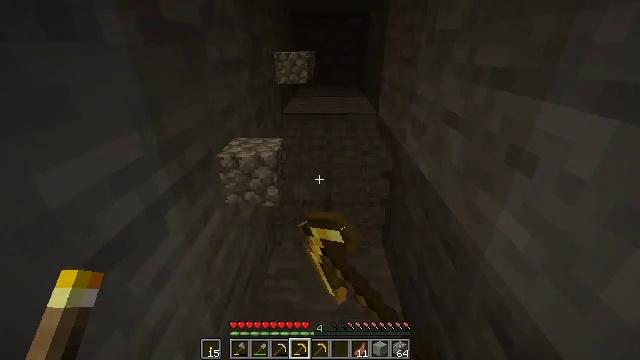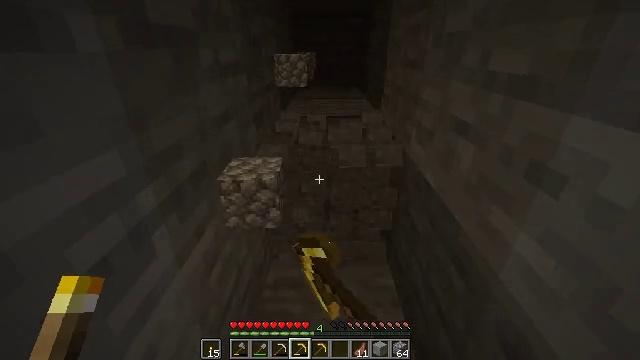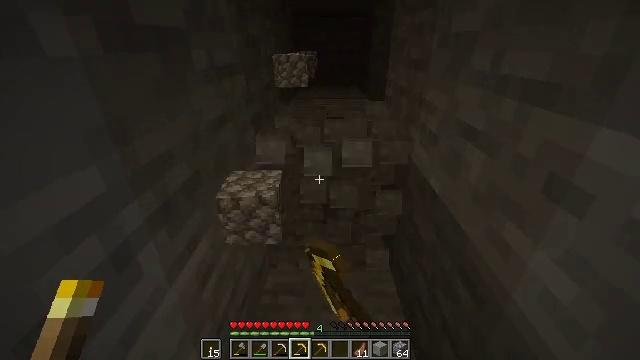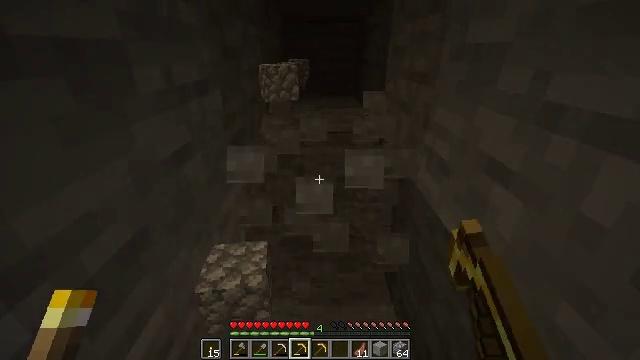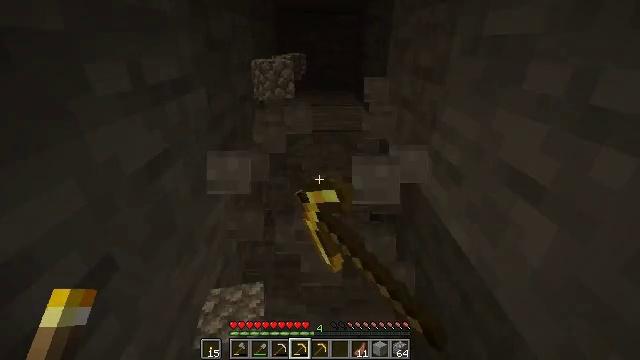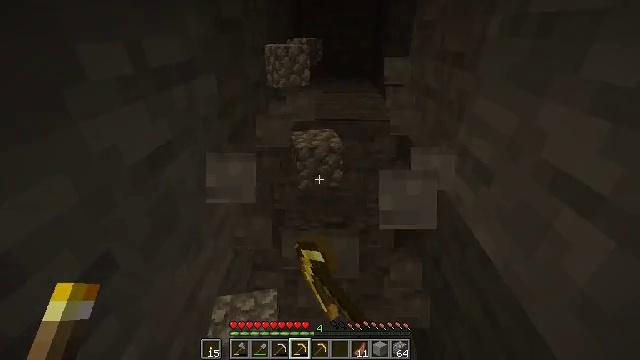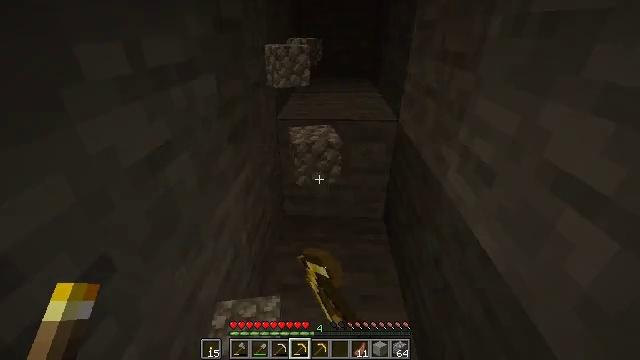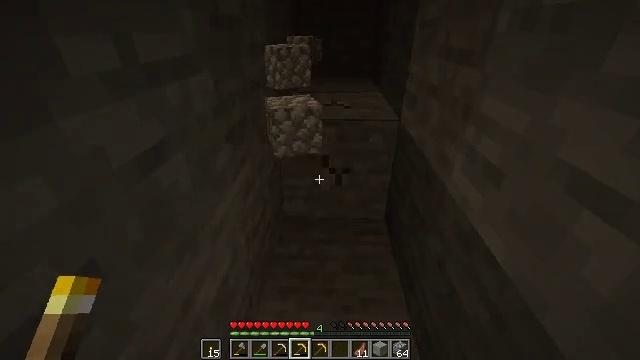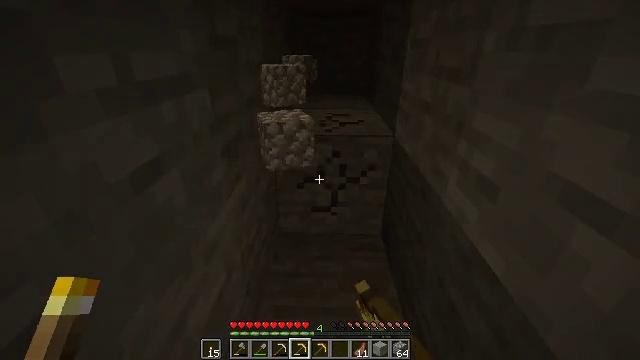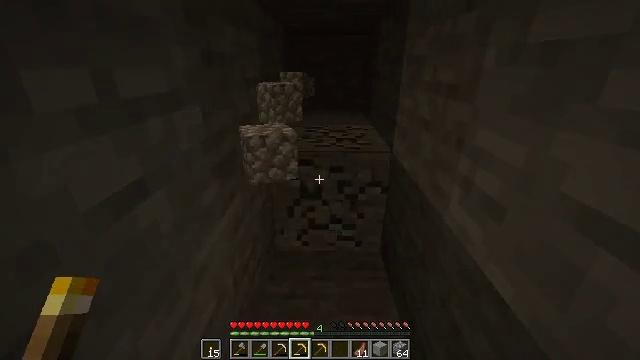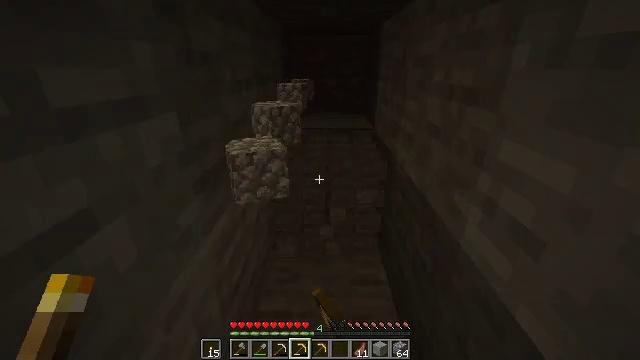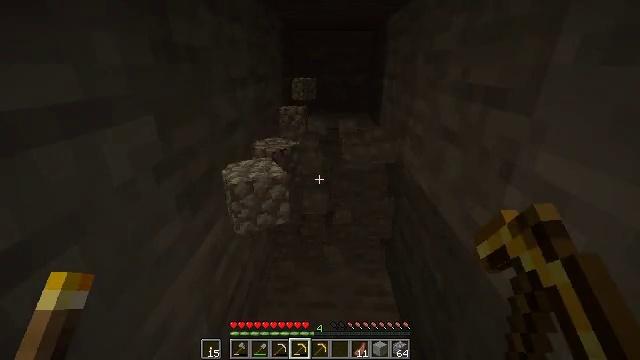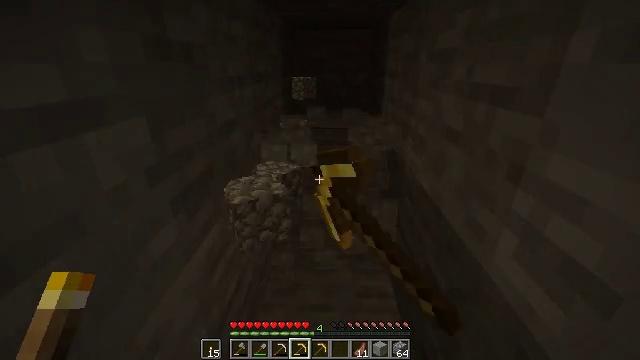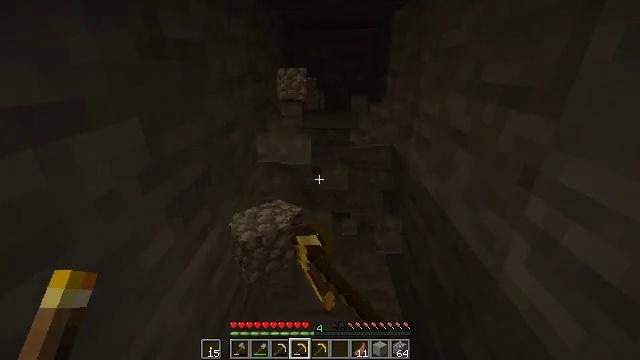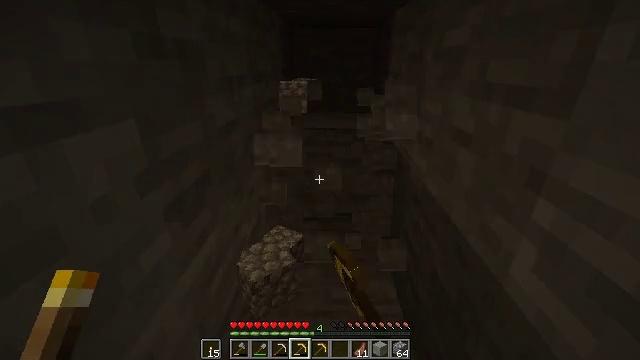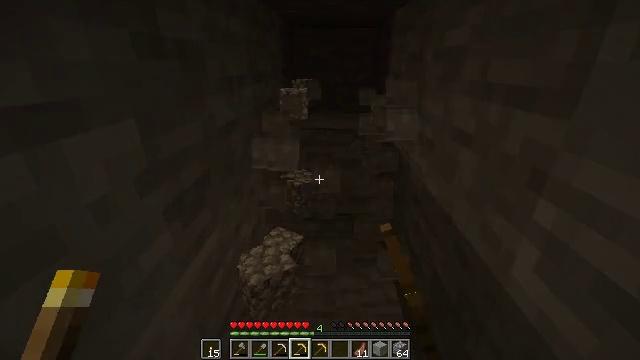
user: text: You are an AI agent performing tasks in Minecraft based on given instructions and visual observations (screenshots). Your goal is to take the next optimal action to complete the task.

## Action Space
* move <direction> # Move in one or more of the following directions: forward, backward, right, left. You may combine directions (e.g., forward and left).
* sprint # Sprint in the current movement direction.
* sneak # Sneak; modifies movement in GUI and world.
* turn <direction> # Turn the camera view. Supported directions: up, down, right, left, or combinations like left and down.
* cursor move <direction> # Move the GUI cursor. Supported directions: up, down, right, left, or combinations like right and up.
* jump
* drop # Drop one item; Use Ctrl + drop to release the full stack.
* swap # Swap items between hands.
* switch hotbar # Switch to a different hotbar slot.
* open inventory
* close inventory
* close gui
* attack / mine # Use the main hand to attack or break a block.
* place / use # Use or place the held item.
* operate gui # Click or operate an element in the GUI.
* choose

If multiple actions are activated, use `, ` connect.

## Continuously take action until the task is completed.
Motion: motion action
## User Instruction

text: Break the stone block.
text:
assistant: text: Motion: move forward, attack / mine
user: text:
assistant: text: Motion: move forward, attack / mine
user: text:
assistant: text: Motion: move forward, turn right and up, attack / mine
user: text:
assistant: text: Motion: turn down, attack / mine
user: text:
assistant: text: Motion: turn left and down, attack / mine
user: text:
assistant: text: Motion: attack / mine
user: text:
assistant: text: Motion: attack / mine
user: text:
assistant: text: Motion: turn right and up, attack / mine
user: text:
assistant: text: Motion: move forward, turn up, attack / mine
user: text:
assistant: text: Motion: move forward, attack / mine
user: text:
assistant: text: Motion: attack / mine
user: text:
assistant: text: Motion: attack / mine
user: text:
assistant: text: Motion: attack / mine
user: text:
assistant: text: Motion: attack / mine
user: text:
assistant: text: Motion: attack / mine
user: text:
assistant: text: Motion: move forward, attack / mine
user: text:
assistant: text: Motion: move forward, turn right and up, attack / mine
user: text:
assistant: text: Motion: move forward, turn up, attack / mine
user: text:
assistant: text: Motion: attack / mine
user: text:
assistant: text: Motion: attack / mine
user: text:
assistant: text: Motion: attack / mine
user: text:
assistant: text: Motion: attack / mine
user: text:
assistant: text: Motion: attack / mine
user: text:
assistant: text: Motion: attack / mine
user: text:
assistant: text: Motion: attack / mine
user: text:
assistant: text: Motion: move forward, turn up, attack / mine
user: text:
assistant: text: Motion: move forward, turn up, attack / mine
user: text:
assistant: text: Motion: move forward, turn up, attack / mine
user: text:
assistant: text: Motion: move forward, attack / mine
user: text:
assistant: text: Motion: move forward, attack / mine